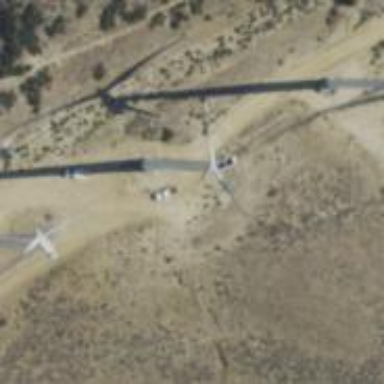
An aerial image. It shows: Wind turbine power generator.